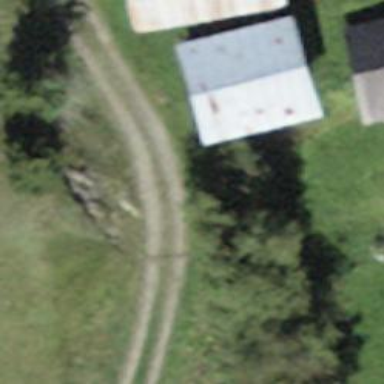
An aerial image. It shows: Track road with grade4 tracktype.